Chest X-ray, PA view. Patient: 40 years old, sex M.
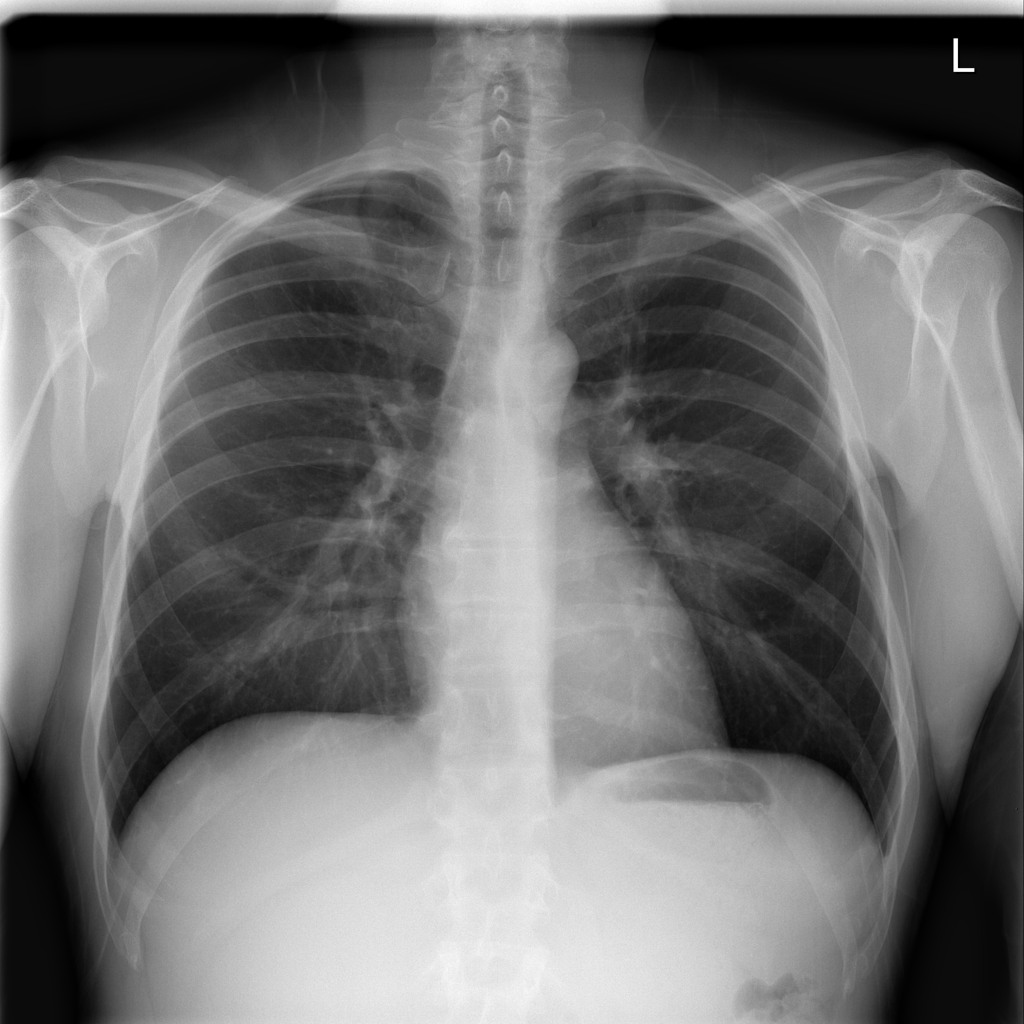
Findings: No Finding